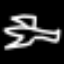
Label: airplane